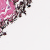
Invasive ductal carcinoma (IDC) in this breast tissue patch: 0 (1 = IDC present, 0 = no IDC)